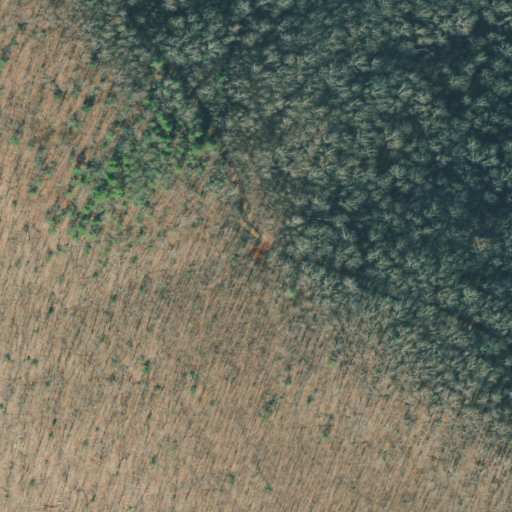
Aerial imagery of ridge(s) in Georgia named Stephens Ridge containing deciduous forest, open development, and mixed forest